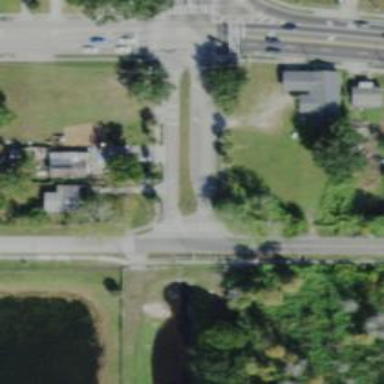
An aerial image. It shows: Left sidewalk along asphalt tertiary road.